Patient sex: M
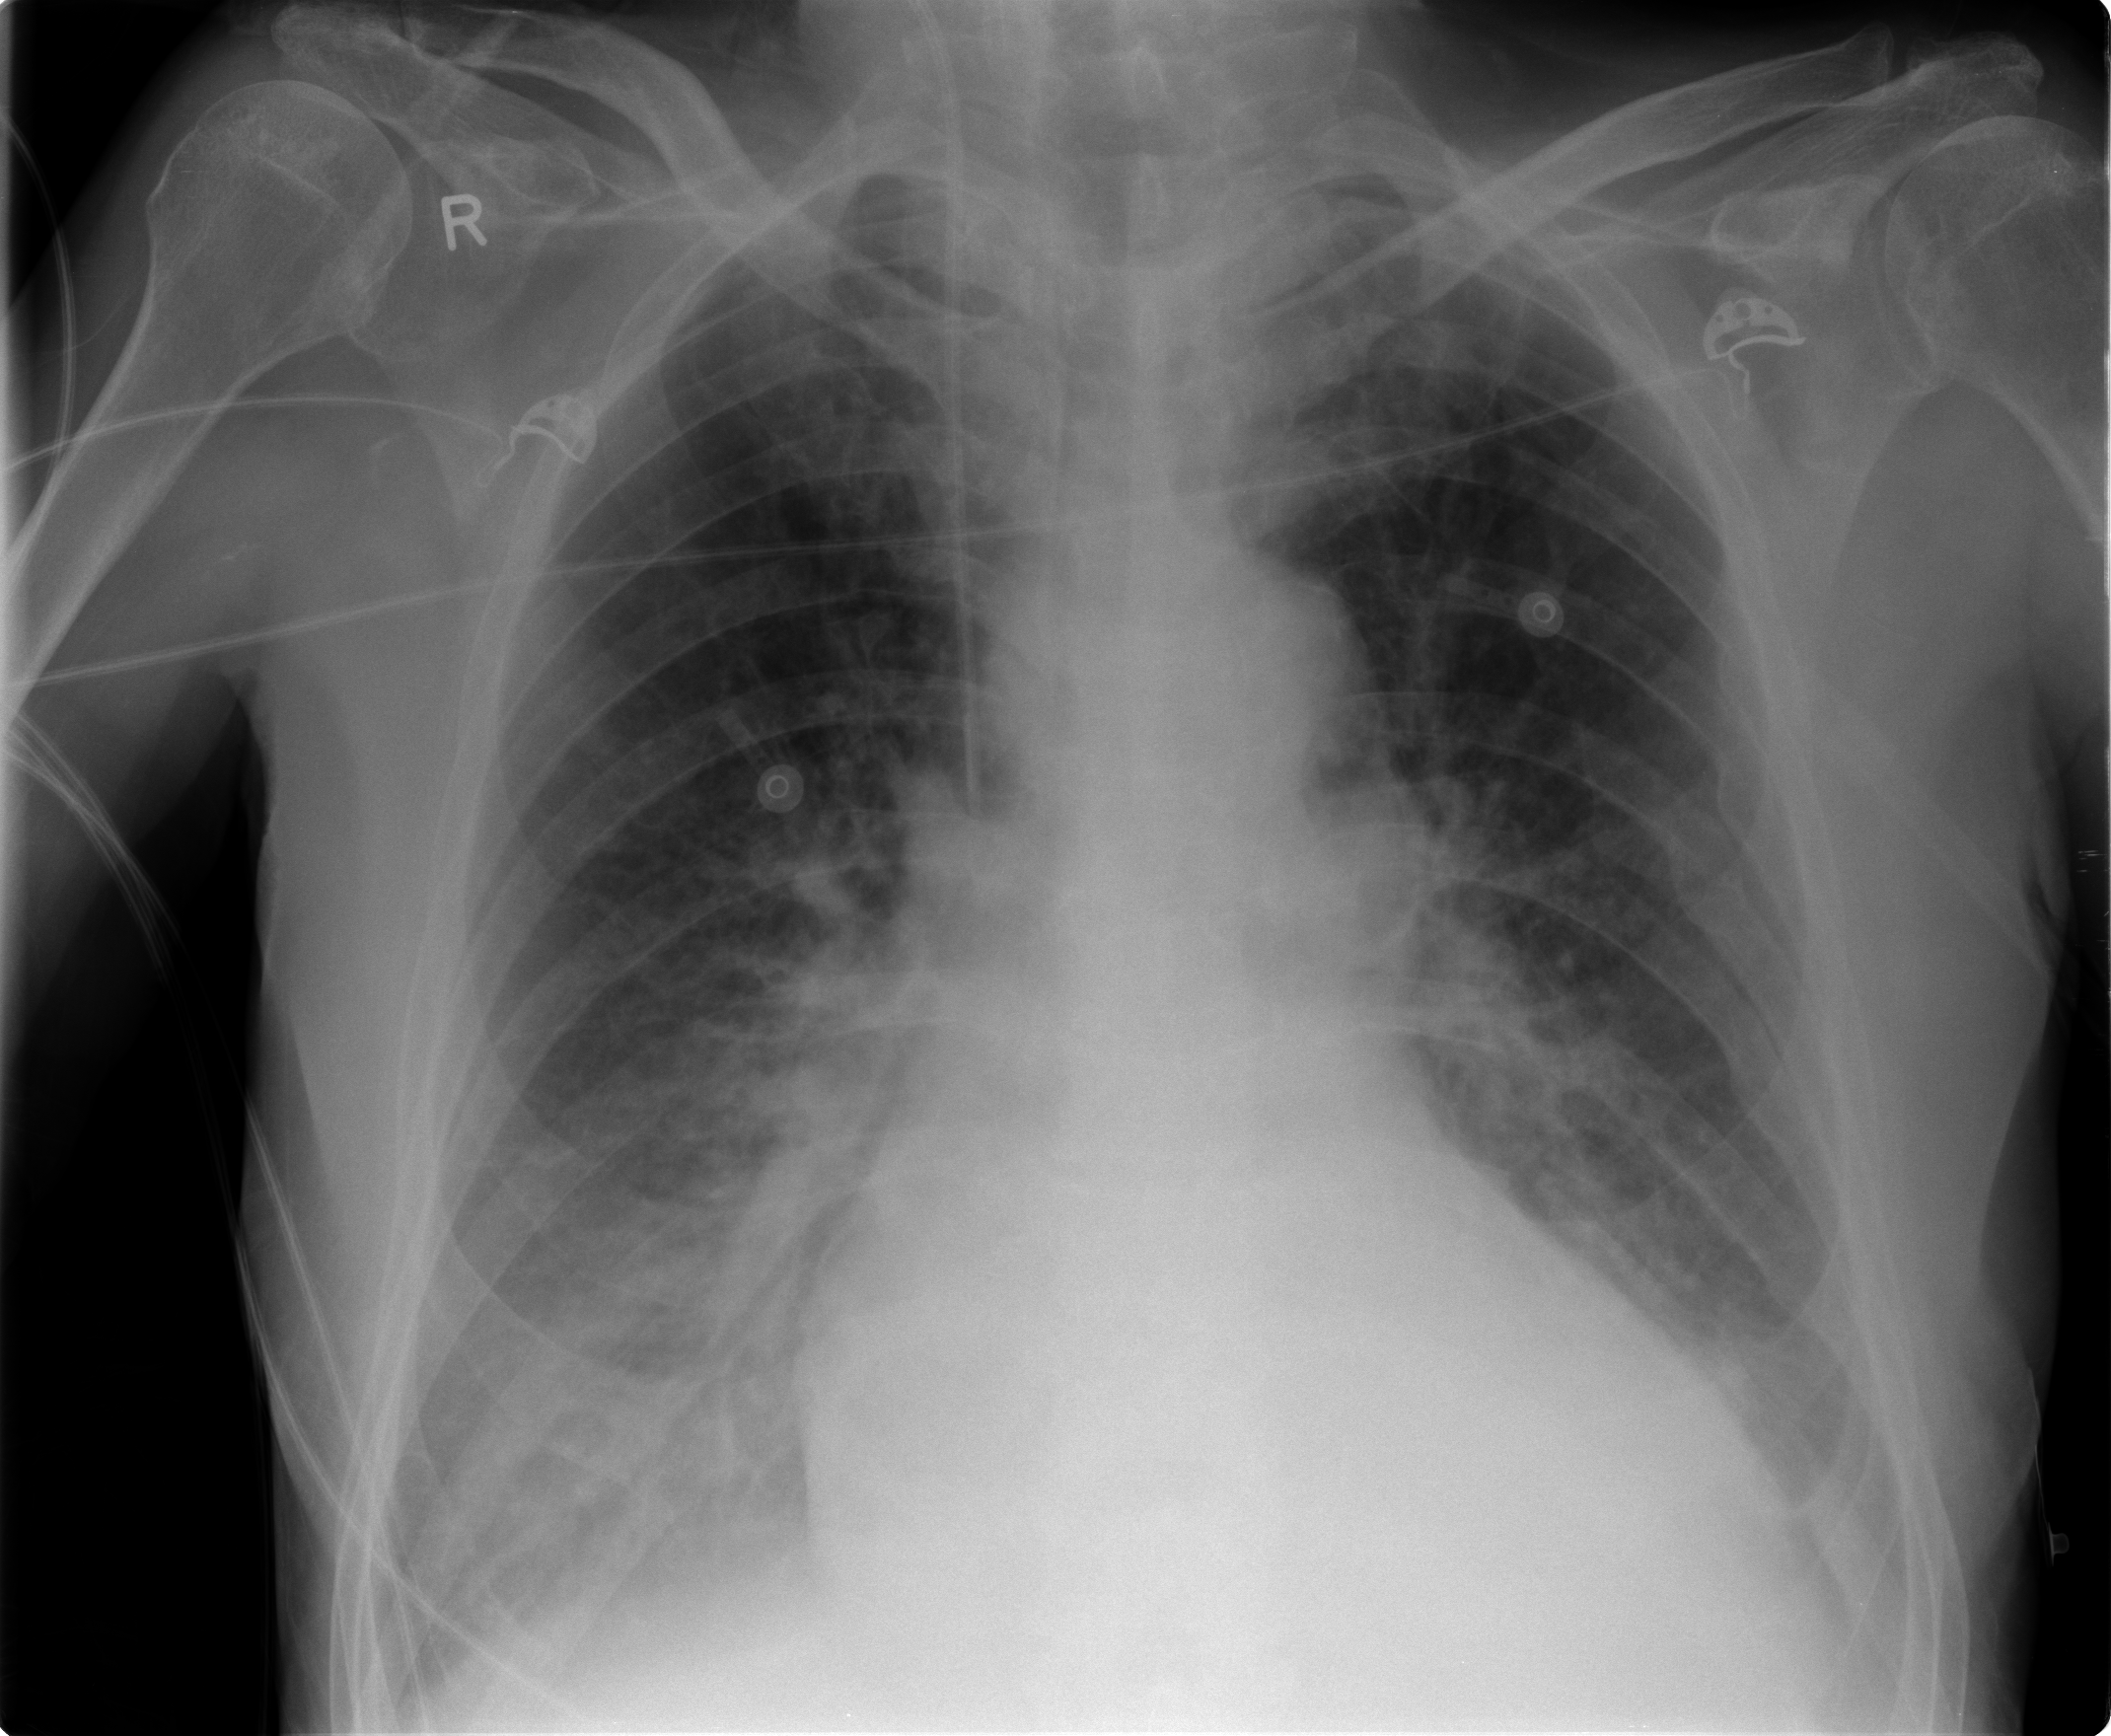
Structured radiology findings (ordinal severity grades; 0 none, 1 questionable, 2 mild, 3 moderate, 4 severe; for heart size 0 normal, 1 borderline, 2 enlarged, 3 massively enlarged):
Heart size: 2
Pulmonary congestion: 3
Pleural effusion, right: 2
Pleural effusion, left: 2
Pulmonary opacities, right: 2
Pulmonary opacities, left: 2
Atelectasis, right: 2
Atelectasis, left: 2